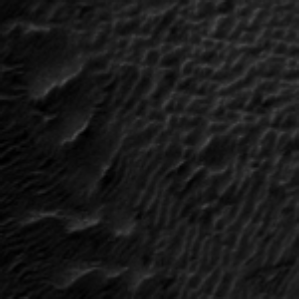
Label: frost